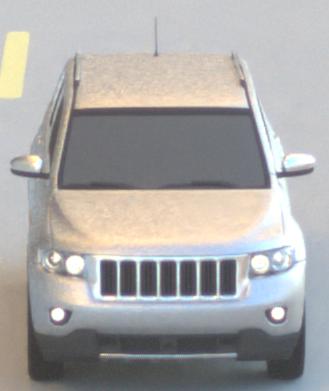
Make: Jeep
Model: Grand Cherokee
Detailed model: WK2
Model produced from: 2010
Model produced until: 2021
Doors: 5
Color: white
Road condition: dry road
Daytime: sunrise or sunset
Contrast: medium contrast